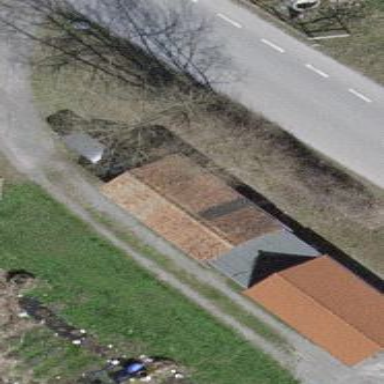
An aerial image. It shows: Shed.